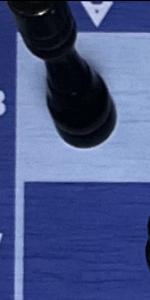
Label: Empty